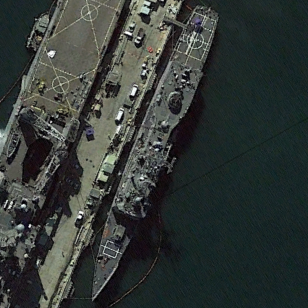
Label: cruiser